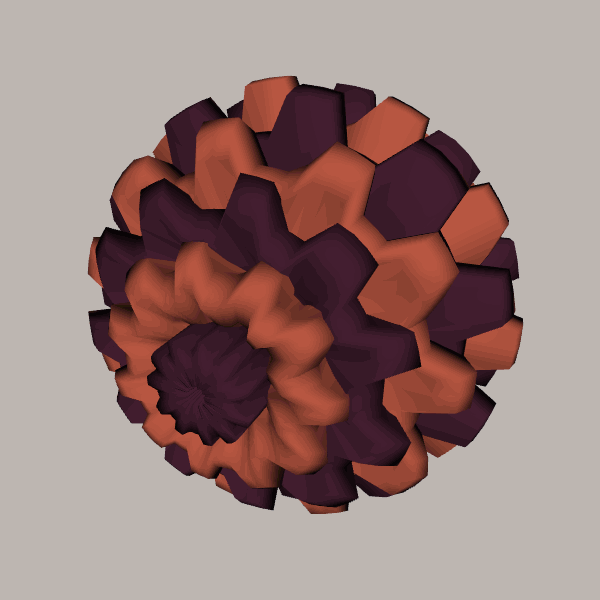
Background: light